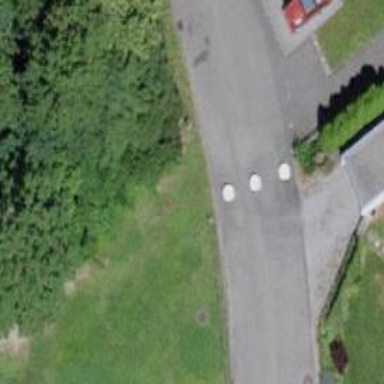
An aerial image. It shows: Bollard.